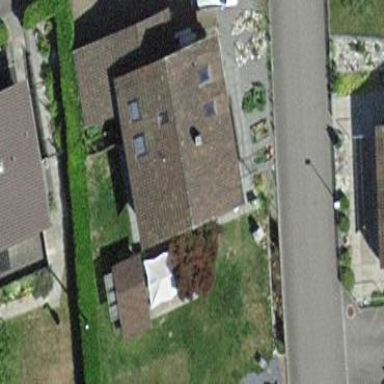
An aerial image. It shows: Building with tile roof.